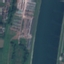
Land use / land cover: River